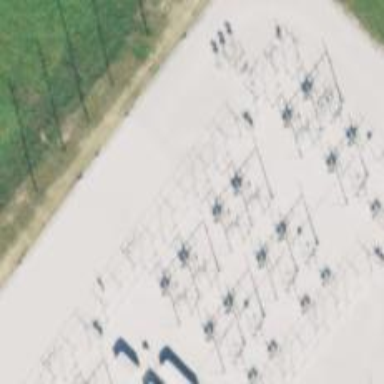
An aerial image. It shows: Switch for power supply.